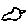
Label: bird